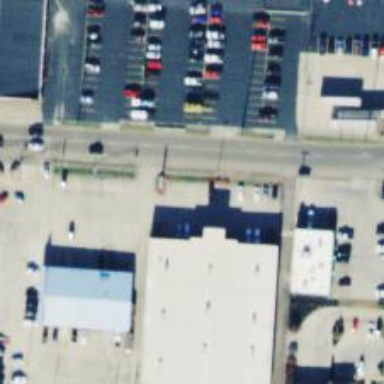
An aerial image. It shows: Building with furniture shop.